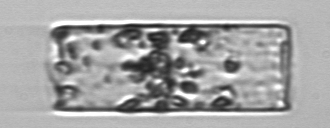
Label: Guinardia_flaccida